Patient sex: M
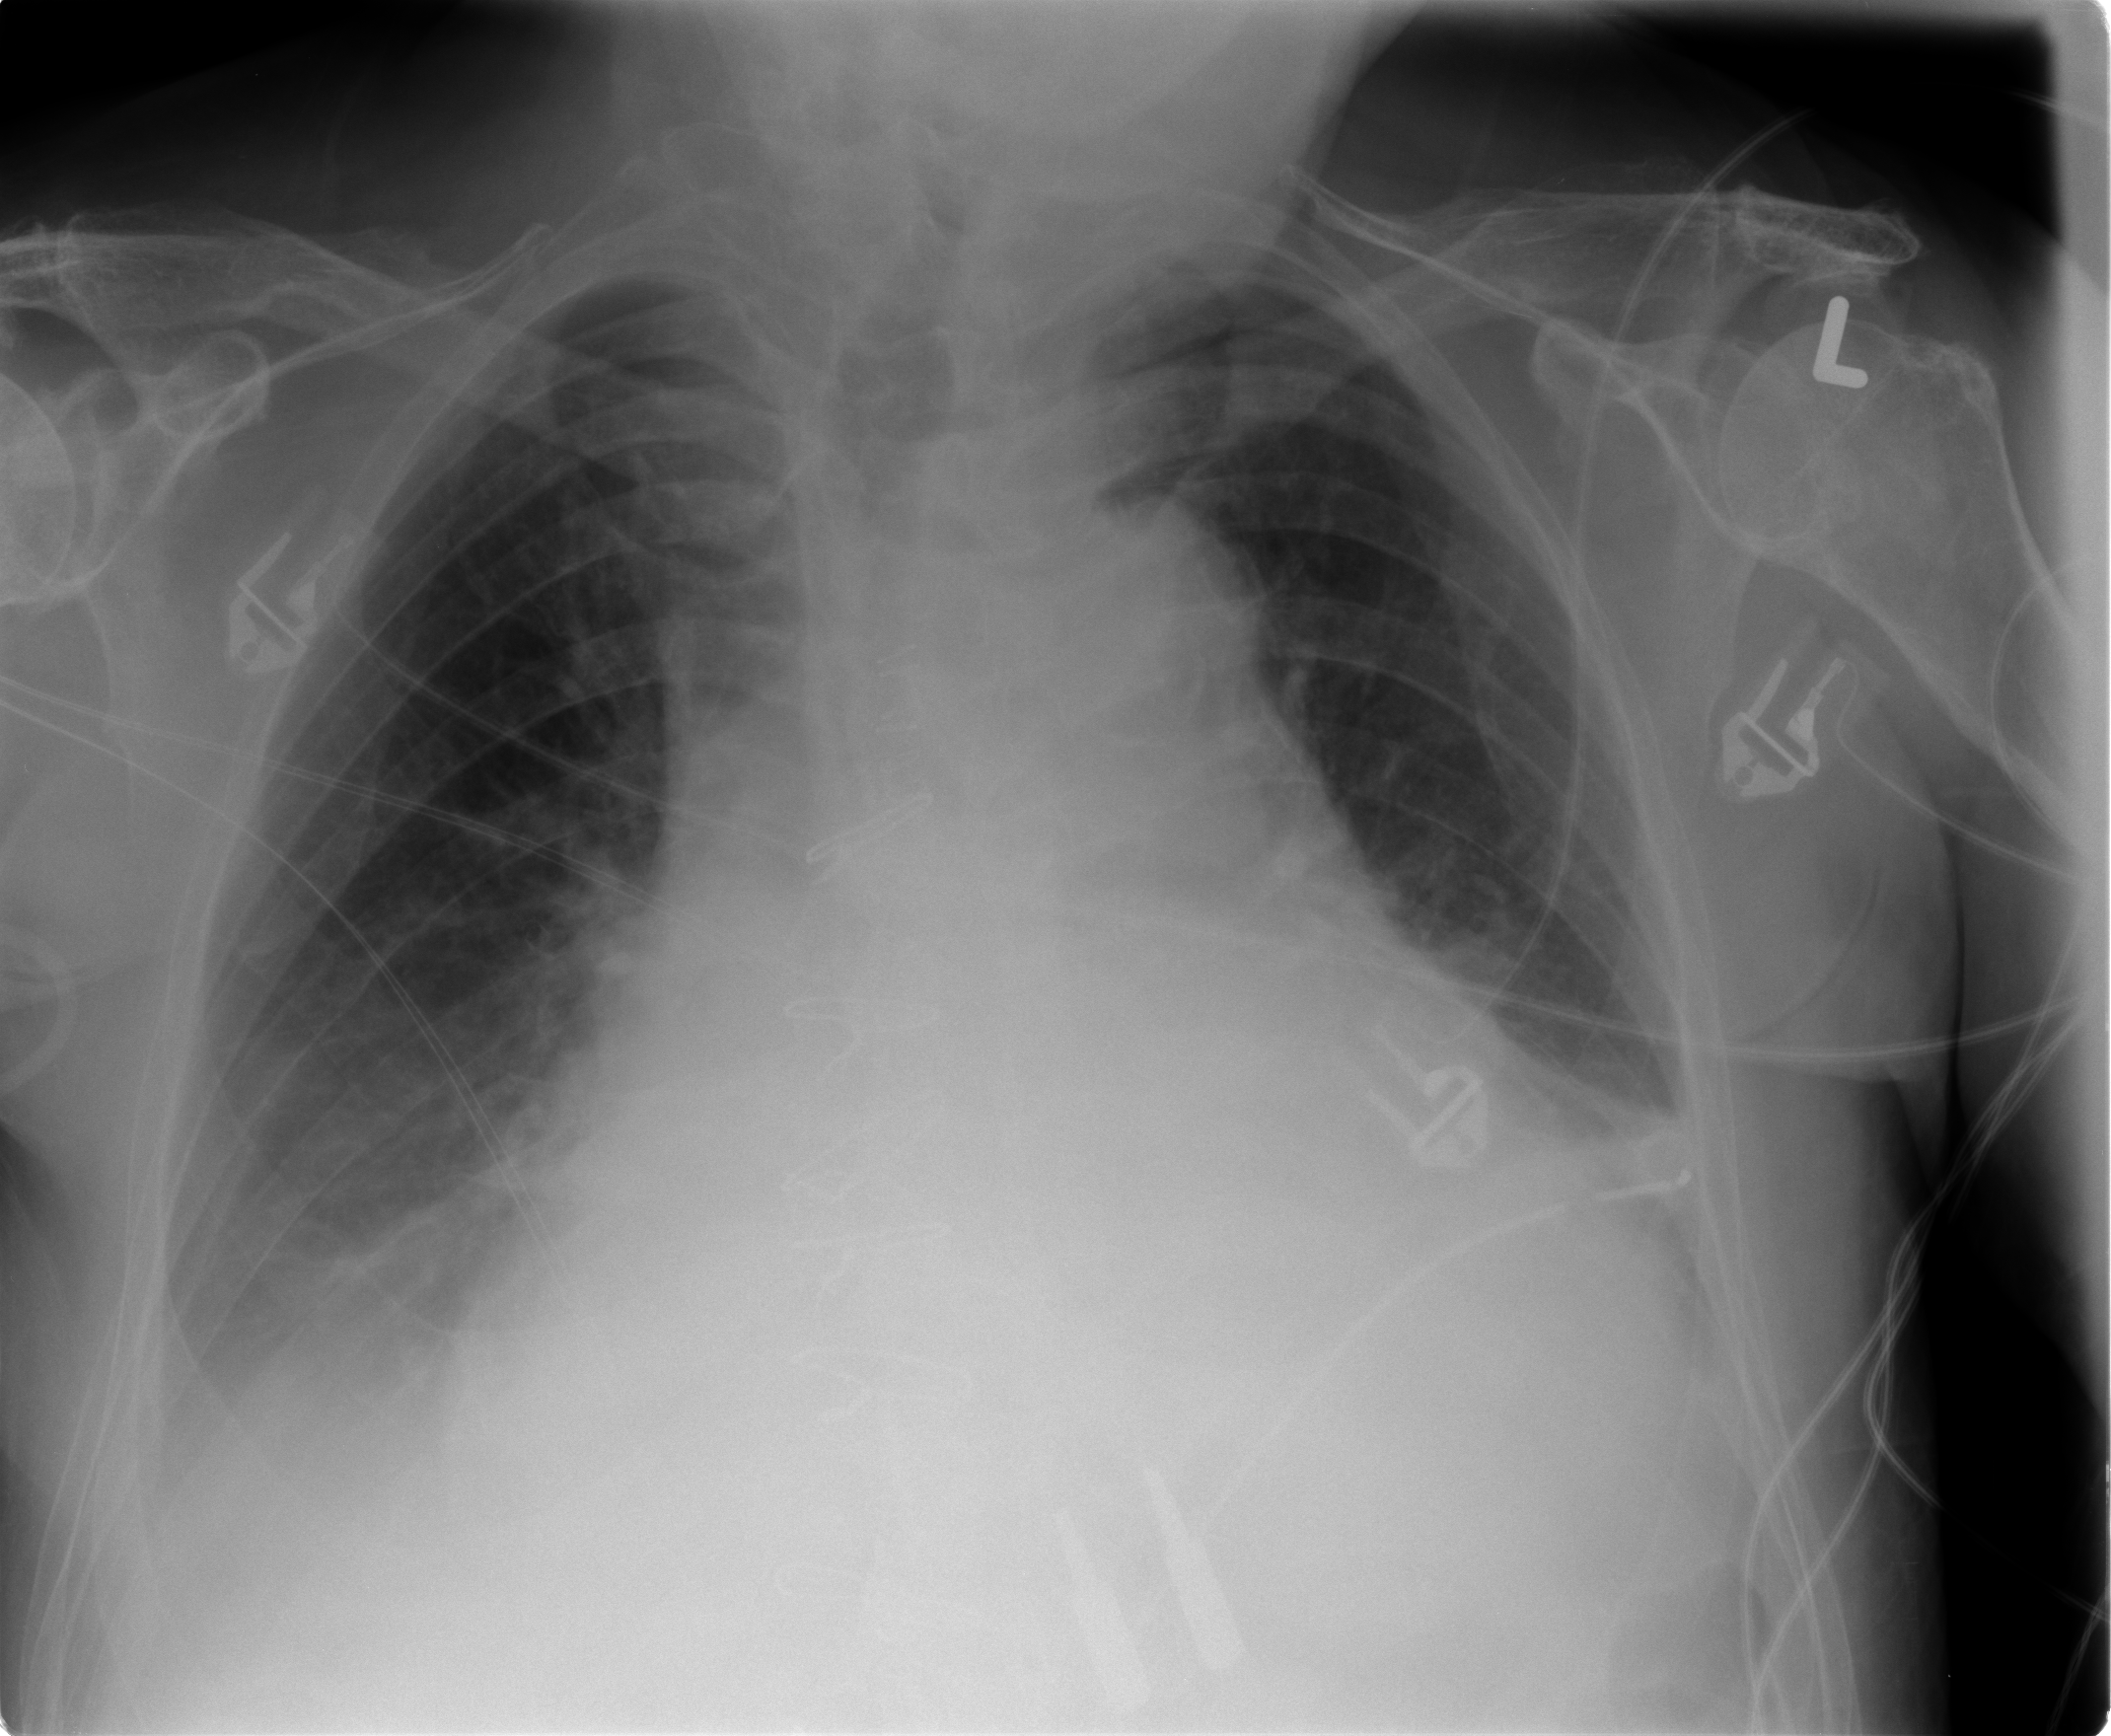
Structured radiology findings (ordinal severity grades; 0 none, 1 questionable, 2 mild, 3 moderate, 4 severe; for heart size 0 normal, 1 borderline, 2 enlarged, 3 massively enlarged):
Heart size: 3
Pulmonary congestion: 1
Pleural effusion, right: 2
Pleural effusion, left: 2
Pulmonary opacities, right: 0
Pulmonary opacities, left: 0
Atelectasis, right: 2
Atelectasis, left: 2